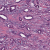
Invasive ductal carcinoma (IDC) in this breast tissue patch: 1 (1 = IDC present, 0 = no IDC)